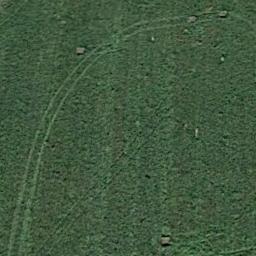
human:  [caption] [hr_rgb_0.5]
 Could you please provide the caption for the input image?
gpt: There are some thin lines in the meadow .

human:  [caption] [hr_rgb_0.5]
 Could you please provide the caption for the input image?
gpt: This meadow has dense grasses and a striped texture and a trail is also on the meadow .

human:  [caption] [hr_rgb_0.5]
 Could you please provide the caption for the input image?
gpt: The entire image is dominated by grass .

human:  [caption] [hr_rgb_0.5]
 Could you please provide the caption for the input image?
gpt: A large lush green meadow covered with green grass with a winding path .

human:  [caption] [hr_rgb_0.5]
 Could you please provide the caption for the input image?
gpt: A dense meadow with many green grass .